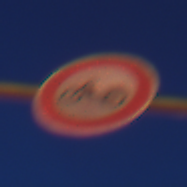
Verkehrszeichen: VerbotMofas
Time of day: Night
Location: Outdoor (Urban)
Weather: PartlyCloudy
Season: NotSpecified
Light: Artificial